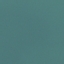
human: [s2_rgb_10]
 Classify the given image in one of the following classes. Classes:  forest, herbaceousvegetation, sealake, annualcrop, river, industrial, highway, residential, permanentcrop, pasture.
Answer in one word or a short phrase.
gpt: SeaLake